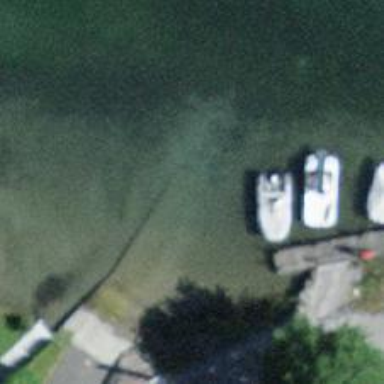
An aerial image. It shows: Slipway on leisure land.